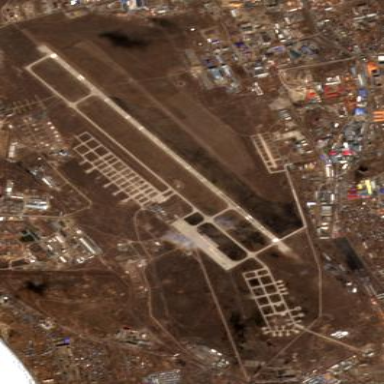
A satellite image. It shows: Military airfield located within larger aerodrome area.